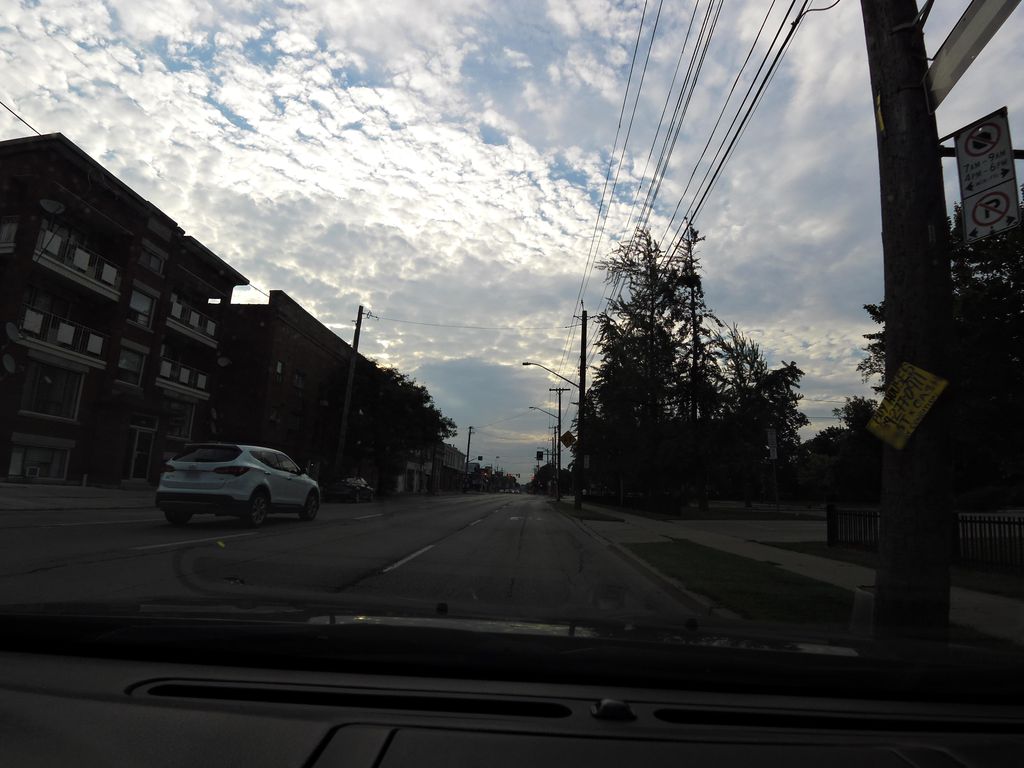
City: hamilton